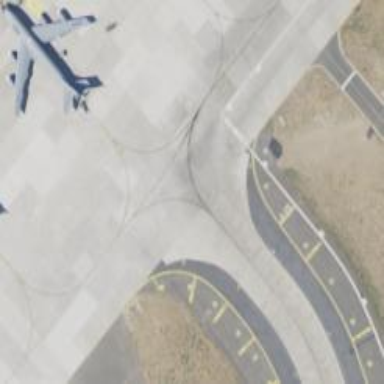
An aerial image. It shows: Image of taxiway at airport.